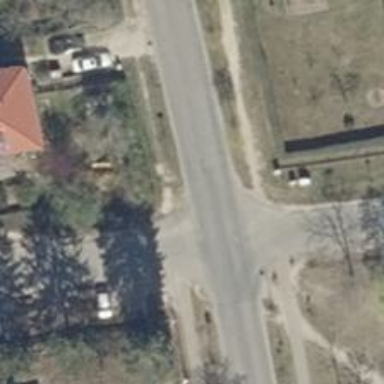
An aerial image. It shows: Asphalt footpath with unmarked crossing.